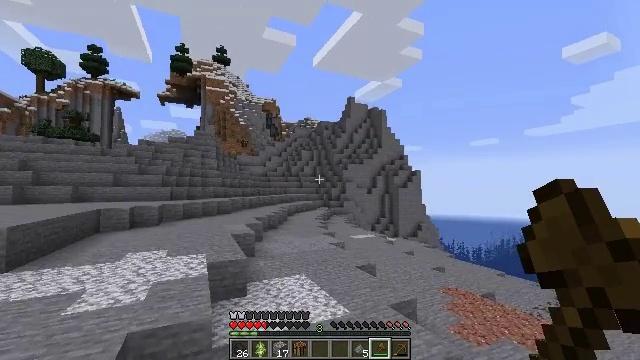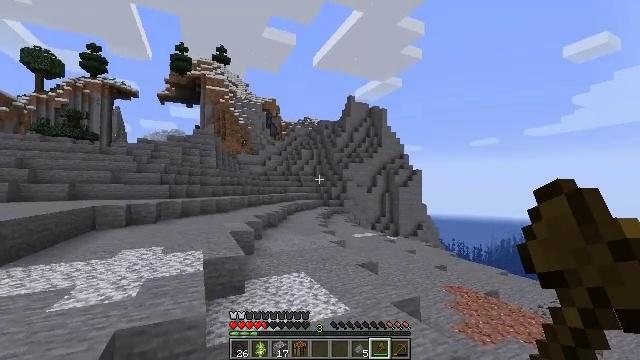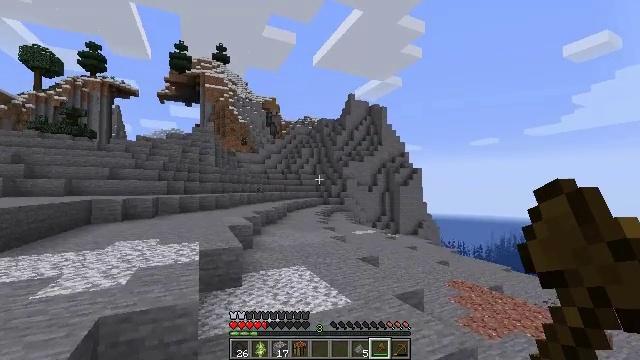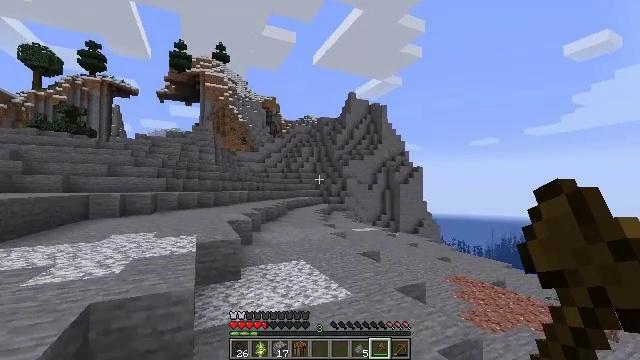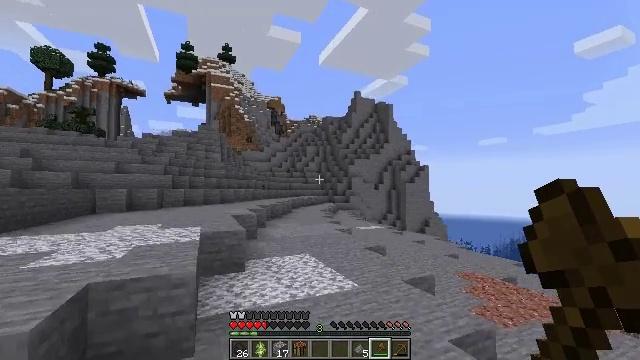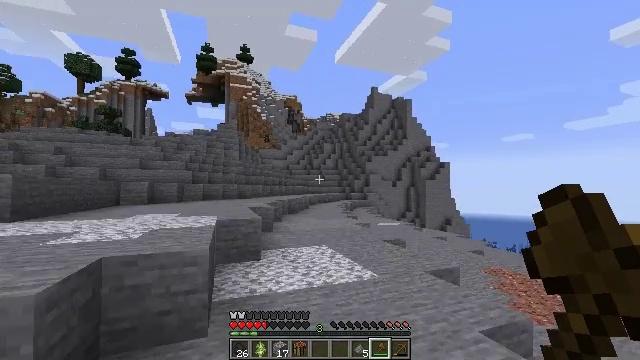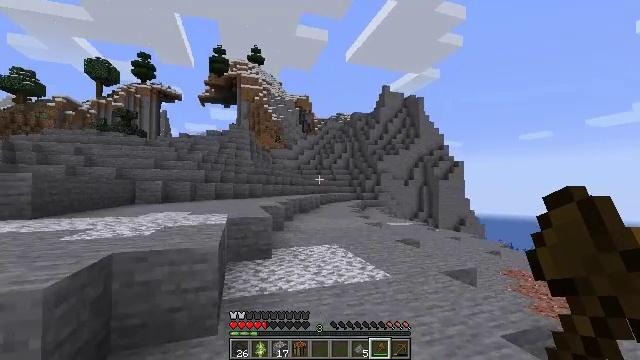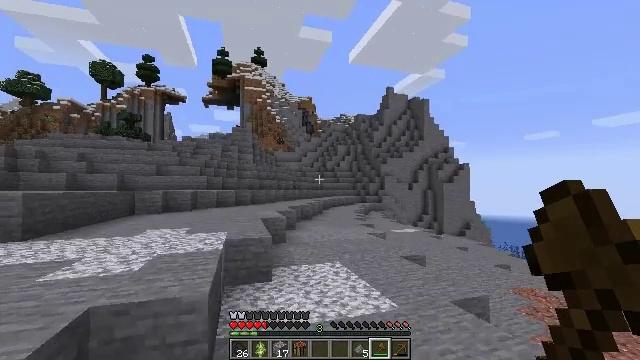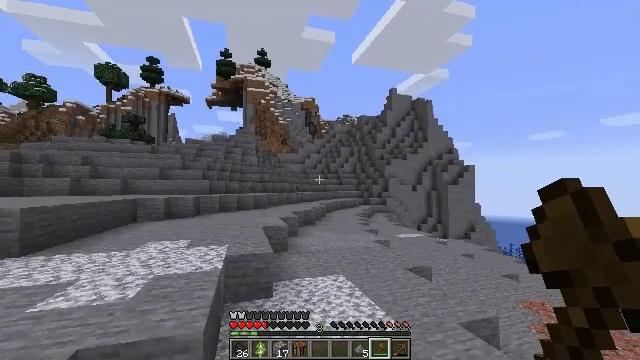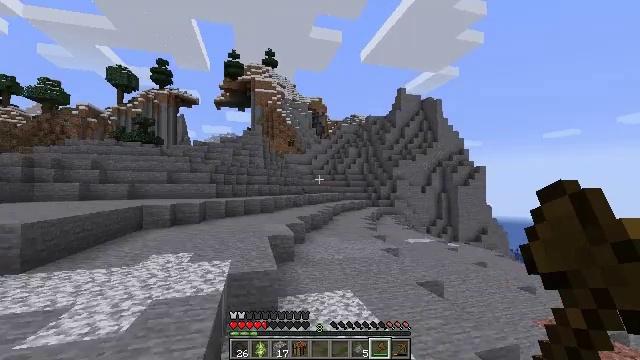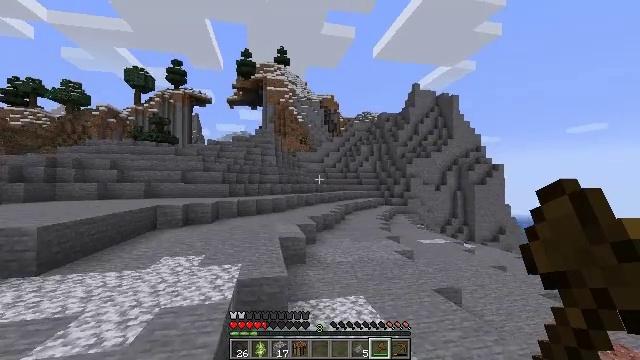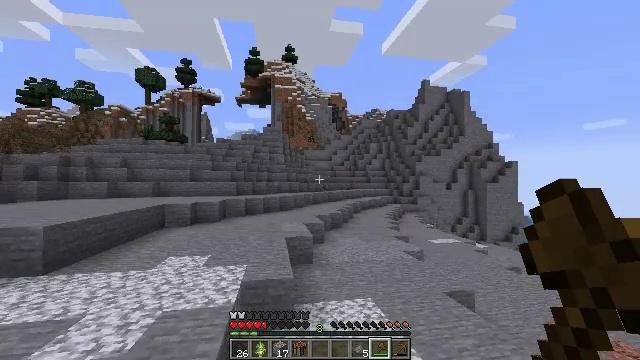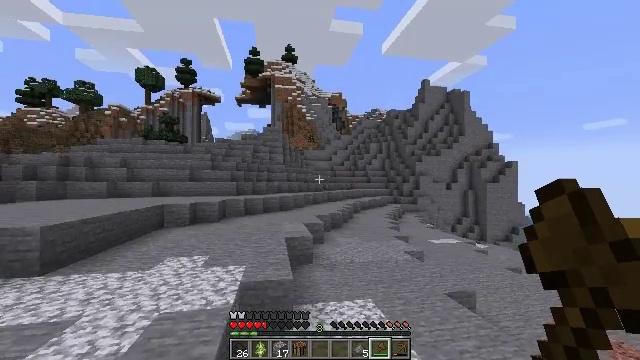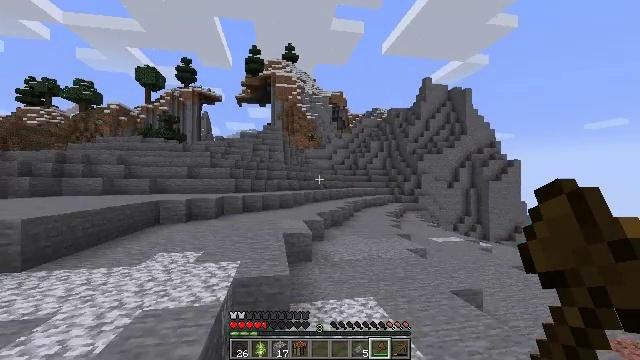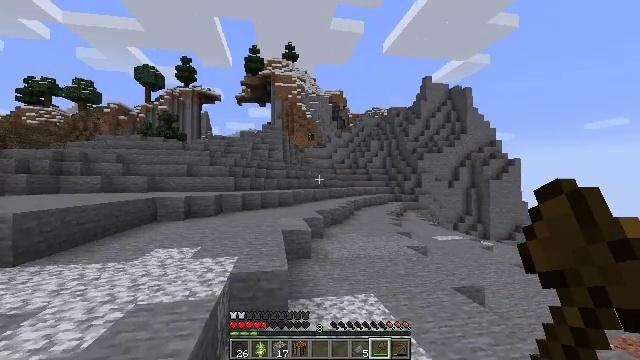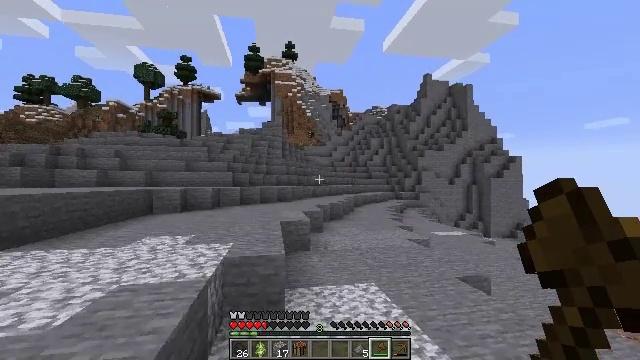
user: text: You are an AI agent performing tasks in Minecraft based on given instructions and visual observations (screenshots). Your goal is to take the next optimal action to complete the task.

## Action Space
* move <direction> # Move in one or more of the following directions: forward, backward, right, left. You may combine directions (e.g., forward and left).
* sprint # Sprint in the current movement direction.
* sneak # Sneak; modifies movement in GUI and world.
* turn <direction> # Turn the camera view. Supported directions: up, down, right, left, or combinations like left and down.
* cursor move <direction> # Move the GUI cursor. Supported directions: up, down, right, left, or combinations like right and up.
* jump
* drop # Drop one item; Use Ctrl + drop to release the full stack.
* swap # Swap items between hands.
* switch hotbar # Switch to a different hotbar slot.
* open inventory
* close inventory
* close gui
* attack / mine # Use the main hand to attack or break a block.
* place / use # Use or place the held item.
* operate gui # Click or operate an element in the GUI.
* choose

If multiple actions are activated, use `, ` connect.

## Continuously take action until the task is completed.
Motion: motion action
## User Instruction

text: Kill mobs.
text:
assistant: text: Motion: move forward, jump
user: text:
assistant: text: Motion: move forward, jump
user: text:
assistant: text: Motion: move forward, jump
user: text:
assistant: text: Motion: move forward, turn left, jump
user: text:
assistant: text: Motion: move forward, sprint, turn left, jump
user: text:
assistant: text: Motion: move forward, sprint, turn left, jump
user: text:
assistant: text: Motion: move forward, sprint, jump
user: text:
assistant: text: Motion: move forward, sprint, jump
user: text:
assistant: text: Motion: move forward, turn left, jump
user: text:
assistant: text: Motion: move forward, turn left, jump
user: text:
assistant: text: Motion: move forward, turn left, jump
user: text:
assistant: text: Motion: move forward, jump
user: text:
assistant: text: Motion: move forward, jump
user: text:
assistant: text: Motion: move forward, jump
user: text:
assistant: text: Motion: move forward, jump
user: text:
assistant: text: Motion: move forward, jump
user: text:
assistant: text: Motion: move forward, sprint, jump
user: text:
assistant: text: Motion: move forward, sprint, jump
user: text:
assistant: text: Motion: move forward, sprint, jump
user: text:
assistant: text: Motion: move forward, sprint, jump
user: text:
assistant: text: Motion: move forward, jump
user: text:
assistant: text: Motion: move forward, jump
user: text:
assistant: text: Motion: move forward, jump
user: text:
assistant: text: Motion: move forward, jump
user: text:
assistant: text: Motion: move forward
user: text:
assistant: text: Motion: move forward
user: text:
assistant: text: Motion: move forward
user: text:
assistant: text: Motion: move forward
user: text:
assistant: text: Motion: move forward, sprint
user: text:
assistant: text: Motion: move forward, sprint